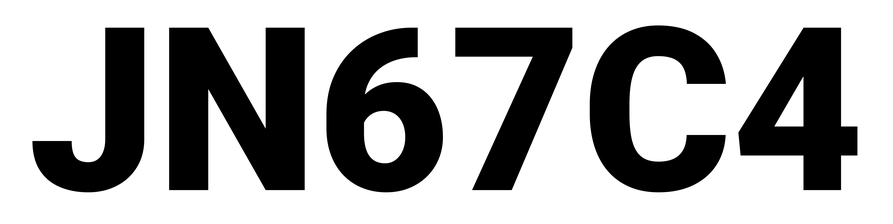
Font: Roboto_Black